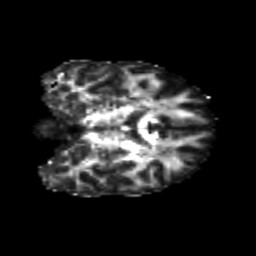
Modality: FA
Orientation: coronal
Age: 25
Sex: female
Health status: healthy
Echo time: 0.074 s